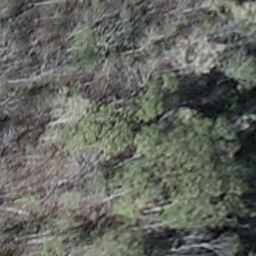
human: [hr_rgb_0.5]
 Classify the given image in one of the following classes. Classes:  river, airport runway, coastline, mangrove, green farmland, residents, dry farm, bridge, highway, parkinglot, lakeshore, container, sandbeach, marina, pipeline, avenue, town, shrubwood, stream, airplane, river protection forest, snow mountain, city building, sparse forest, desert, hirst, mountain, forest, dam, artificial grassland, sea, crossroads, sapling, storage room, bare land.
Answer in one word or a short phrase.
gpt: shrubwood